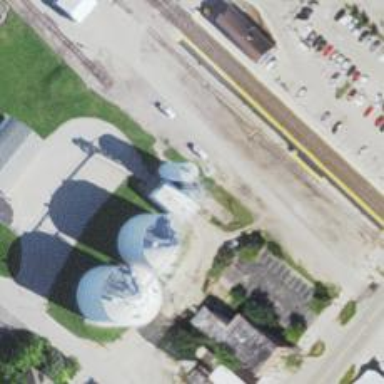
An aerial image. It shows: Silo.